На приведённой на рисунке $p-V$-диаграмме показан циклический процесс, совершаемый над $\nu$ молями двухатомного идеального газа (направление процесса указано стрелкой). $A\to B$ — отрезок прямой, а $B\to A$ — участок изотермы.Молярная теплоёмкость двухатомного идеального газа при постоянном объёме равна $\frac52R$, где $R$ — универсальная газовая постоянная.
Найдите наибольшую температуру газа $T_\max$ на прямом участке $A\to B$.
Найдите зависимость молярной теплоёмкости газа $C_\rm m$ от его объёма $V$ на прямом участке $A\to B$, найдите, в каком диапазоне объёмов тепло подводится к газу, а в каком отводится от него. Определите, при какой температуре газа $T_\rm c$ знак подводимой теплоты меняется с $-$ на $+$.
Найдите подведённую к газу теплоту $Q$ и совершённую им работу $W$ за один цикл.
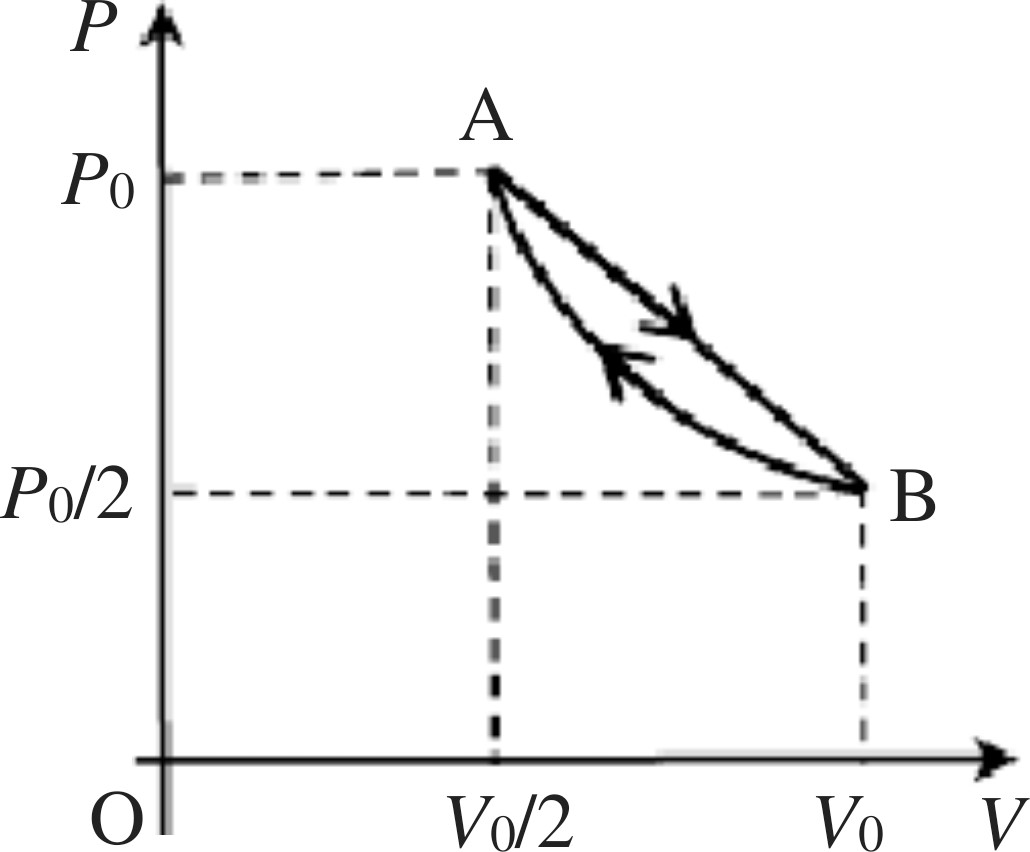
Найдите наибольшую температуру газа $T_\max$ на прямом участке $A\to B$.
Ответ: \[T_\max=\frac9{16}\frac{P_0V_0}{\nu R}\]

Найдите зависимость молярной теплоёмкости газа $C_\rm m$ от его объёма $V$ на прямом участке $A\to B$, найдите, в каком диапазоне объёмов тепло подводится к газу, а в каком отводится от него. Определите, при какой температуре газа $T_\rm c$ знак подводимой теплоты меняется с $-$ на $+$.
Ответ: \[C_\rm m=\frac{7V_0-8V}{3V_0-4V}\frac{3R}2\\\begin{cases}C_\rm m > 0\text{ при }\frac V{V_0}\in\left[\frac12;\frac34\right)\cup\left(\frac78;1\right]\\C_\rm m < 0\text{ при }\frac V{V_0}\in\left(\frac34;\frac78\right)\end{cases}\\T_\rm c=\frac{35}{64}\frac{P_0V_0}{\nu R}\]

Найдите подведённую к газу теплоту $Q$ и совершённую им работу $W$ за один цикл.
Ответ: \[Q=\frac38P_0V_0,\qquad W=\left(\frac38-\frac{\ln2}2\right)P_0V_0\]
Темы:
T, Китайские